Question: I have the followin g HTML:
'''
<div class="wrapper">
<div class="left-block">
<p>
some text
</p>
</div>
<div class="right-block">
<p>
some text
</p>
<div class="some-block">654</div>
<div class="some-block">132</div>
<div class="some-block">987</div>
<div class="clear"></div>
<div class="regular-block">10002</div>
</div>
</div>
'''
blocks with class 'left-block' and 'some-block' have property 'float:left'
This looks like <URL>
block with class 'clear' has 'clear:left;'
How can I make block 'regular-block' to like on this screenshot:

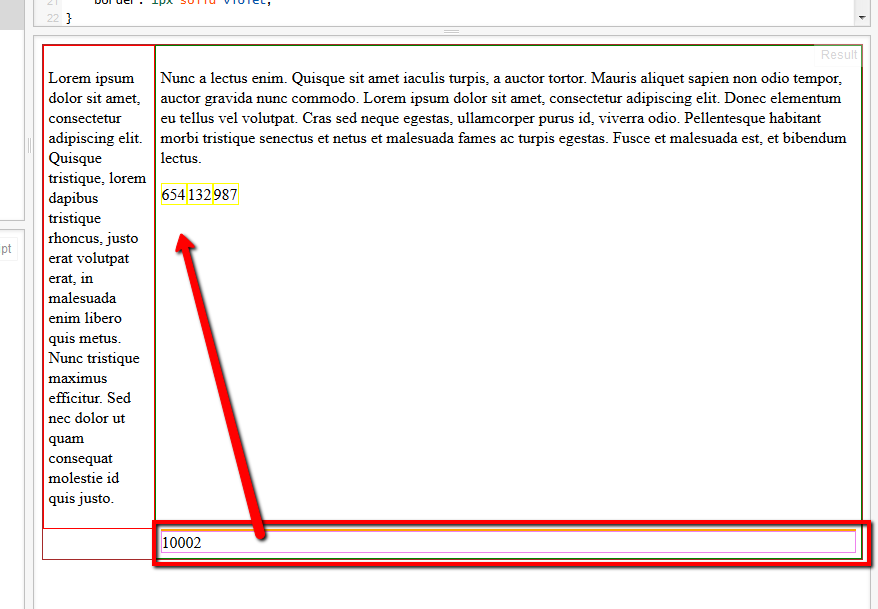
Answer: You have to contain the float and the clear in a <URL>. To set up such a context, a common practice is to use 'overflow:auto' or 'overflow:hidden'. You'd add this to the styling of the div with the "right-block" class.
See <URL>